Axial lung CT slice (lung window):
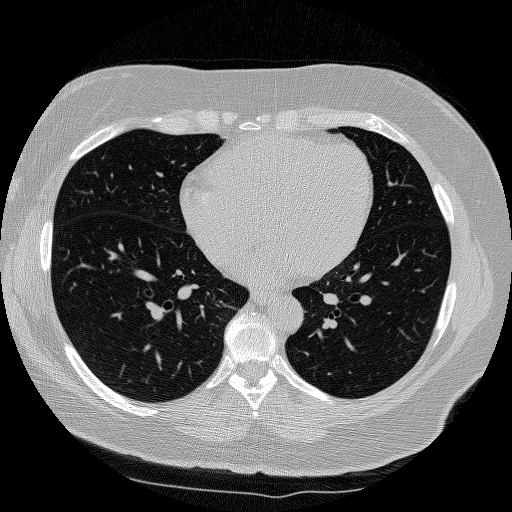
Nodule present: no